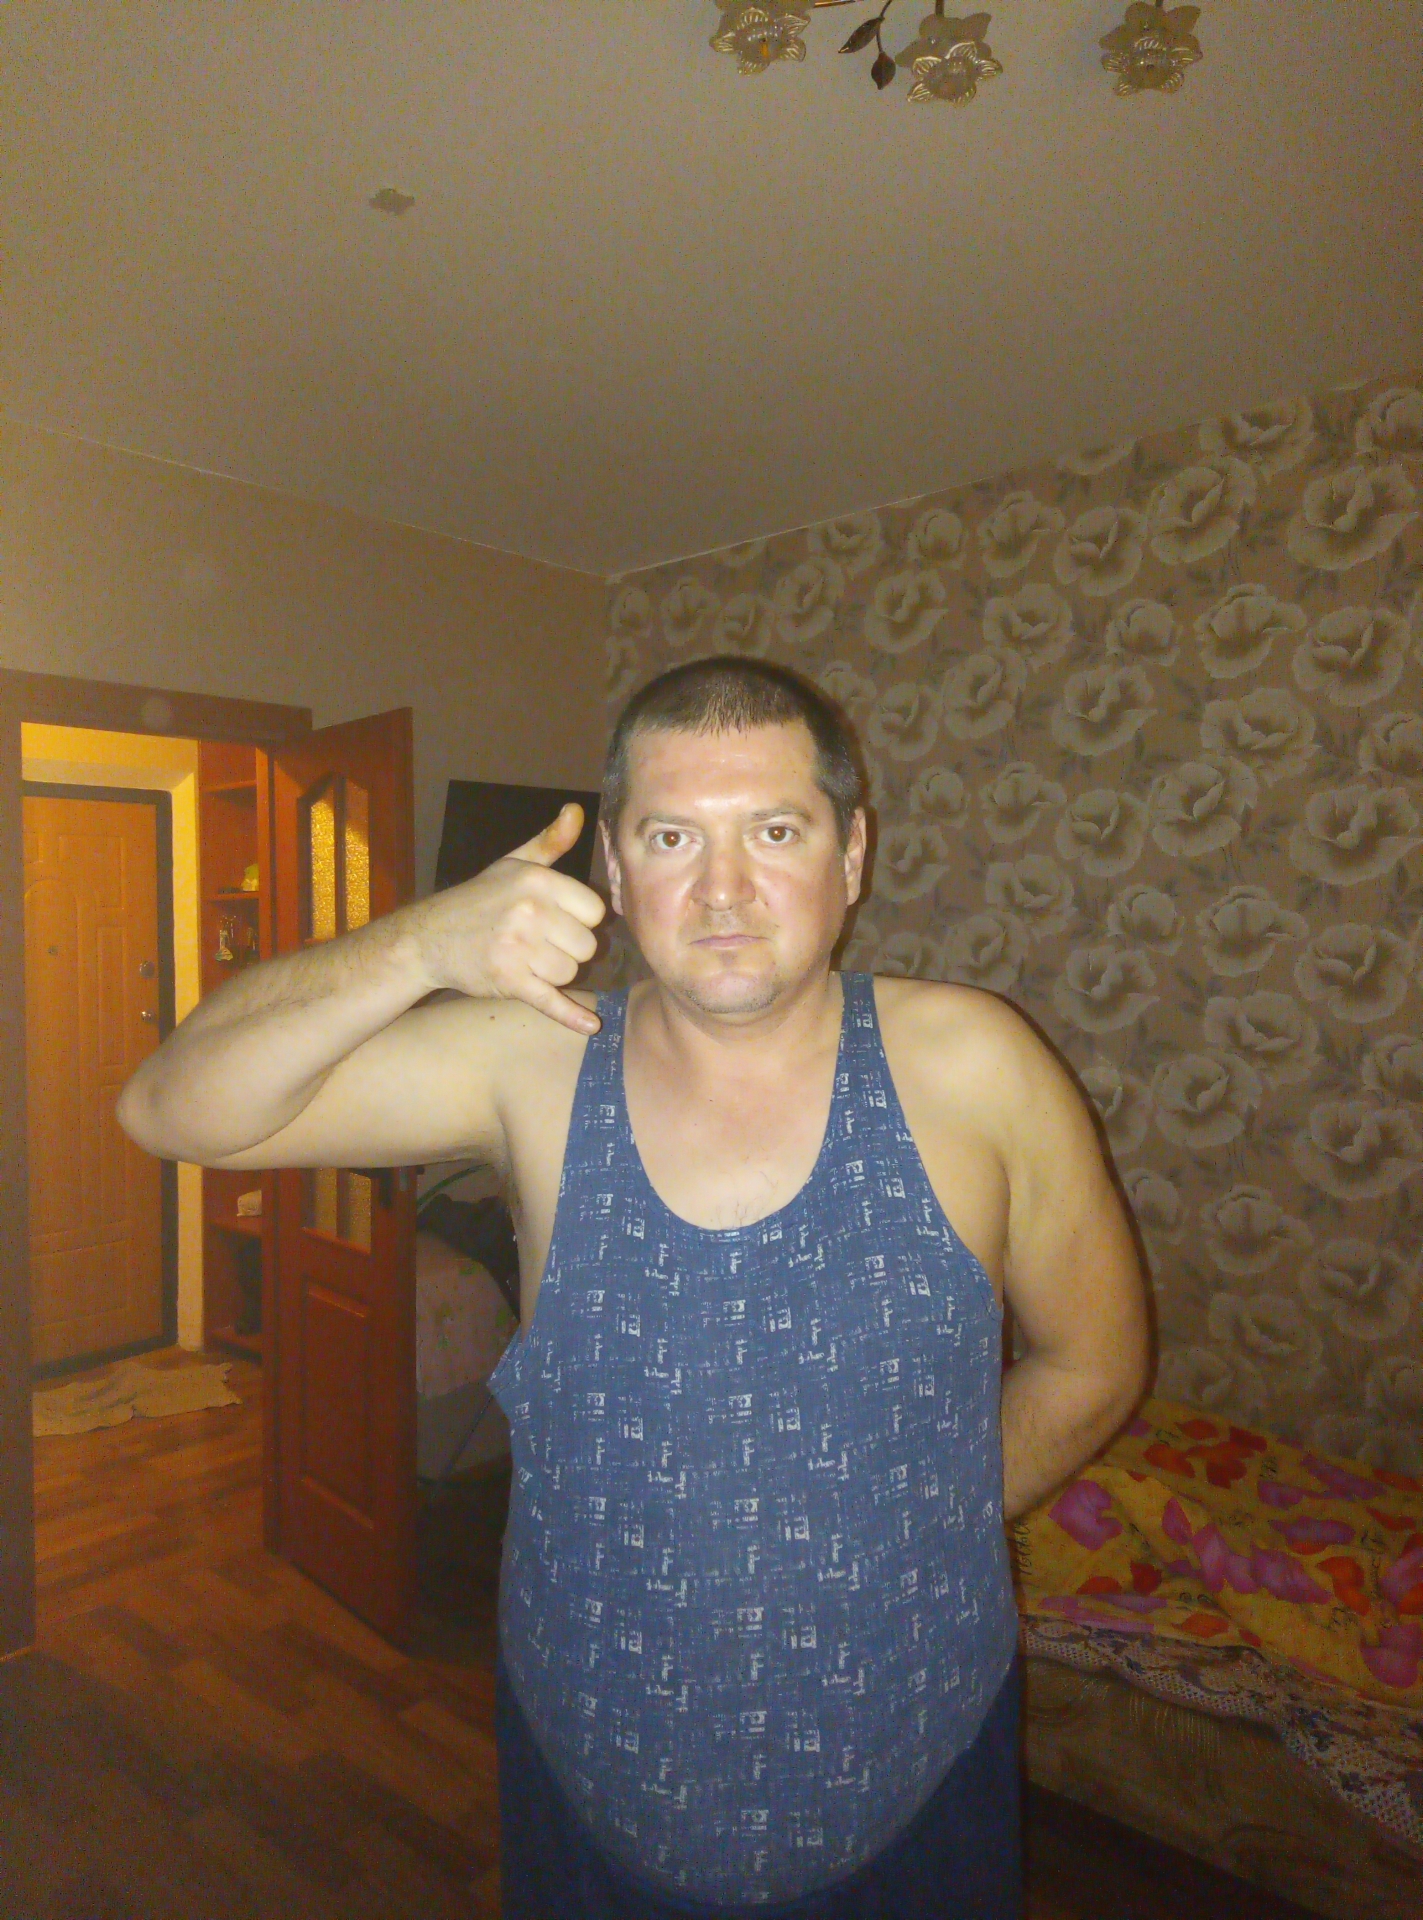
Label: noise